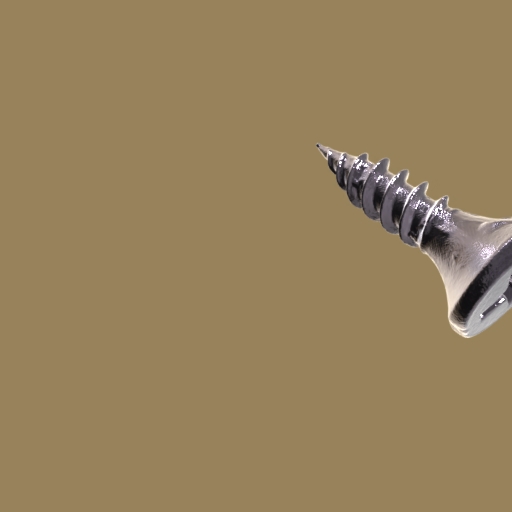
Label: screw